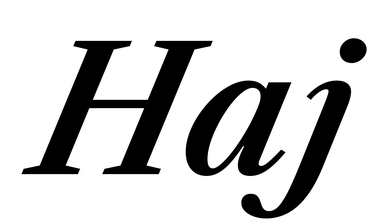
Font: LibreCaslonText-Italic_SemiBold_Italic